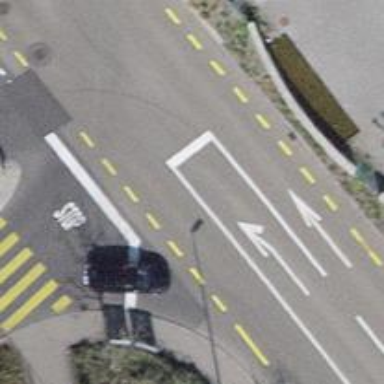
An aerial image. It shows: Primary highway with asphalt surface. There is separate cycle lane and sidewalk.